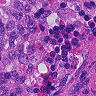
Metastatic tissue present: no